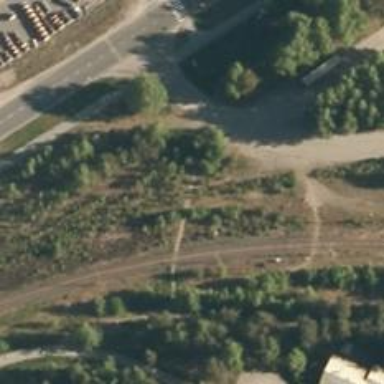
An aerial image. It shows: Abandoned spur railway.